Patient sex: M
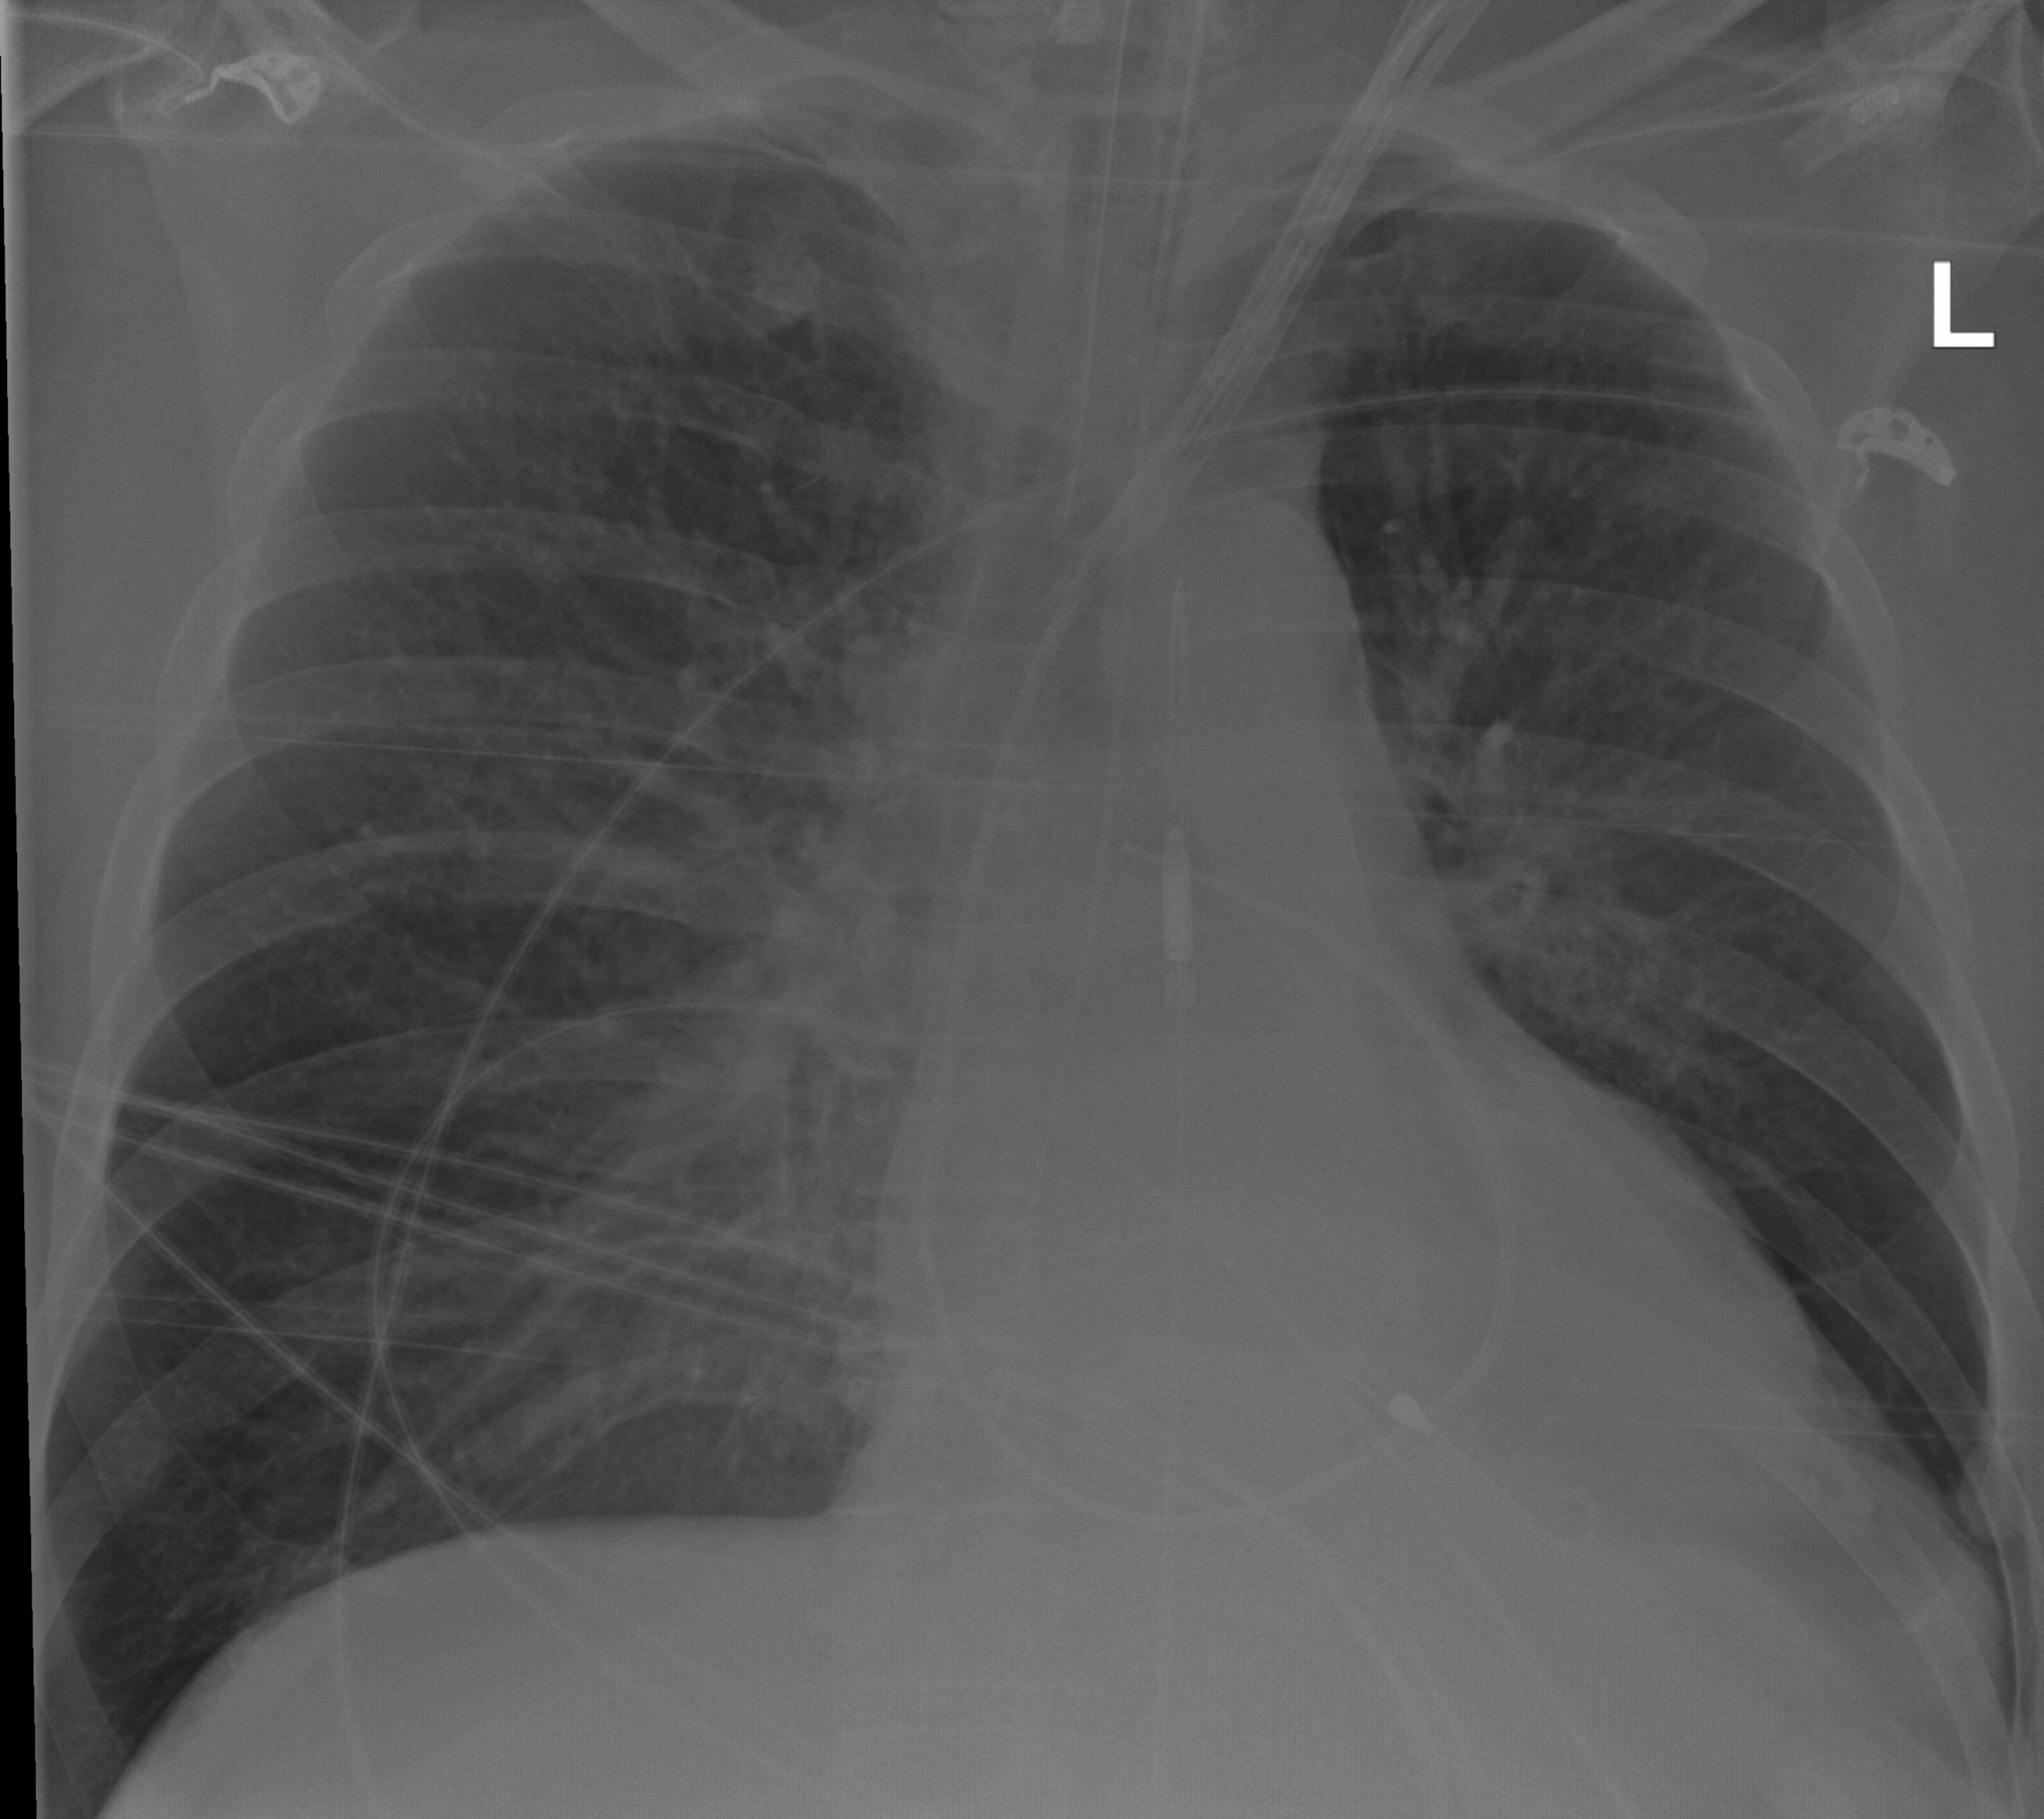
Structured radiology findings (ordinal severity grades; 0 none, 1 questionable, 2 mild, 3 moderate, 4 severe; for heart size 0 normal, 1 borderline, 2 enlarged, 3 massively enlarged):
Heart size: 2
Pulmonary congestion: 2
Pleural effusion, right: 0
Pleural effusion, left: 0
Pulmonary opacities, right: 0
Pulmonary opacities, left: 0
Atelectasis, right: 2
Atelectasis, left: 2